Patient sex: F
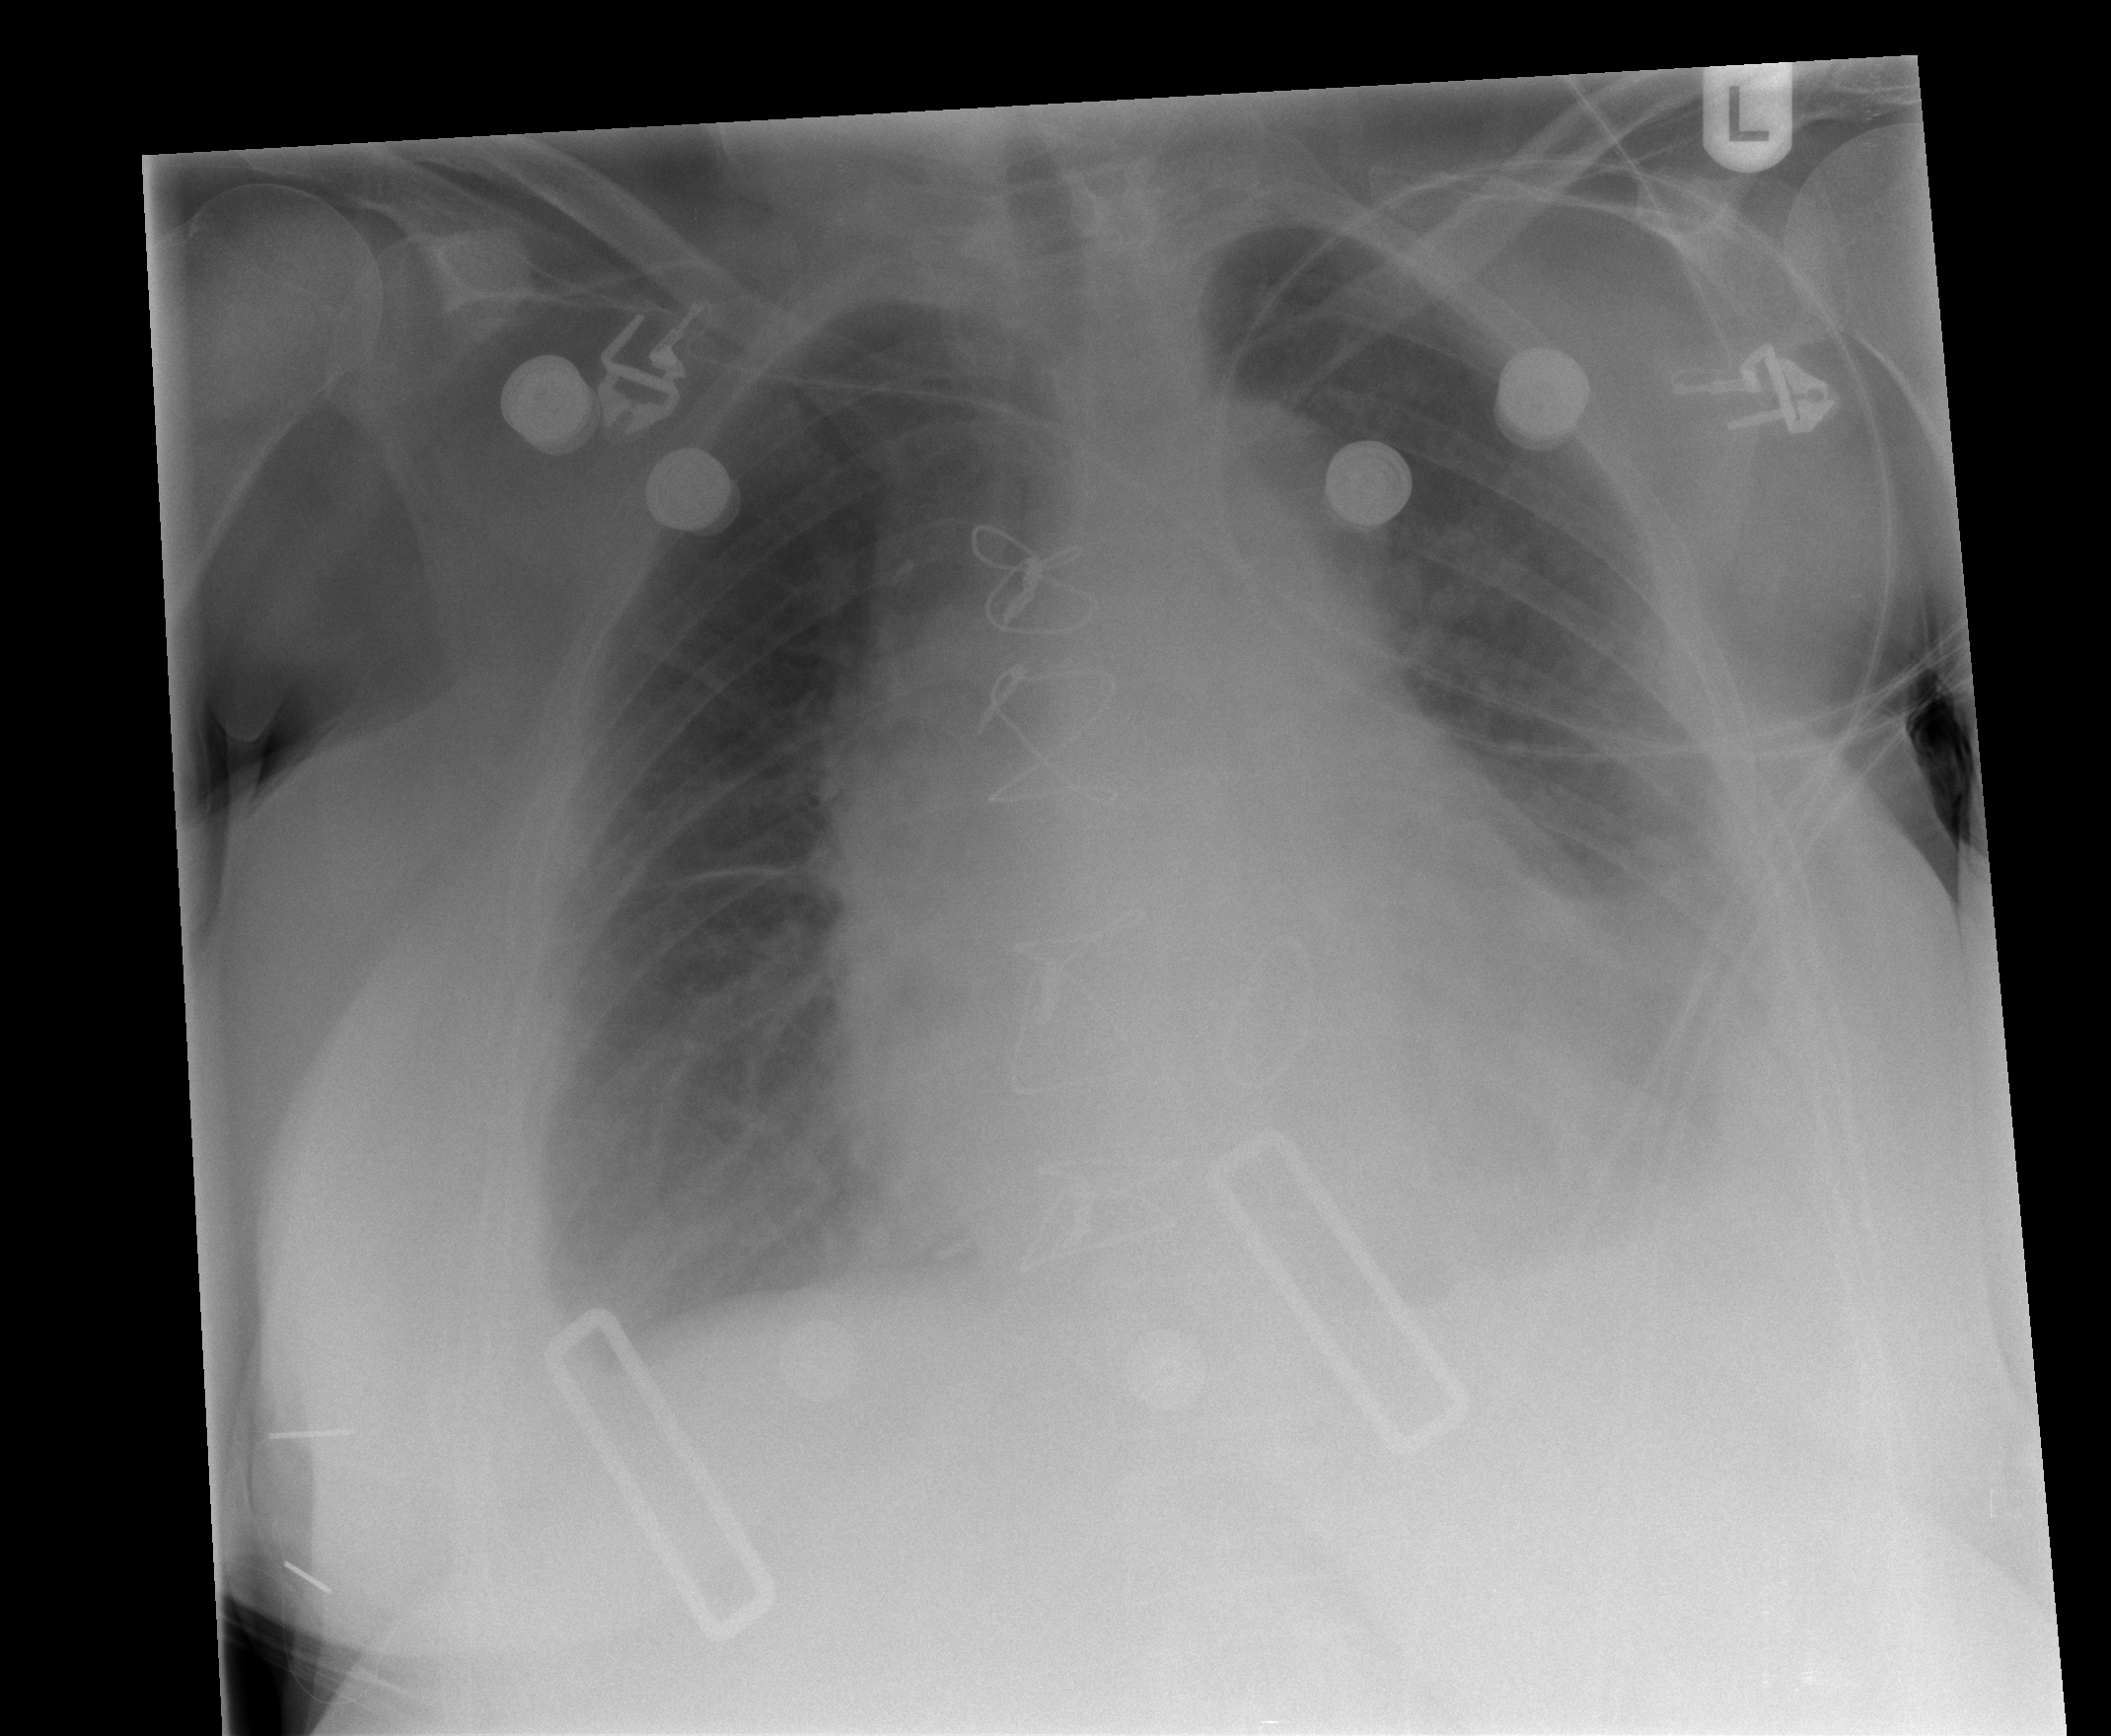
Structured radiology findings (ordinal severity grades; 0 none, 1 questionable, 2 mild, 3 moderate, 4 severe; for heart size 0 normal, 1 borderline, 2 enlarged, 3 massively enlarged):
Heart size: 3
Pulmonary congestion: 2
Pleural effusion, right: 2
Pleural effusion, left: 2
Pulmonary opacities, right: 0
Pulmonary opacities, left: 0
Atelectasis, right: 2
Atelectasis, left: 2